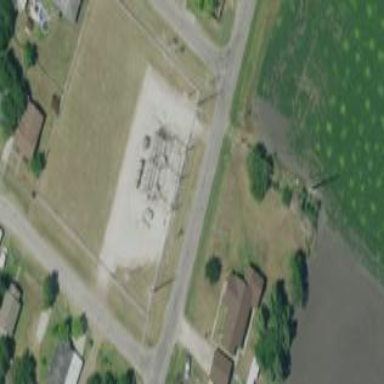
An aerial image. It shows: There is distribution substation enclosed by fence.